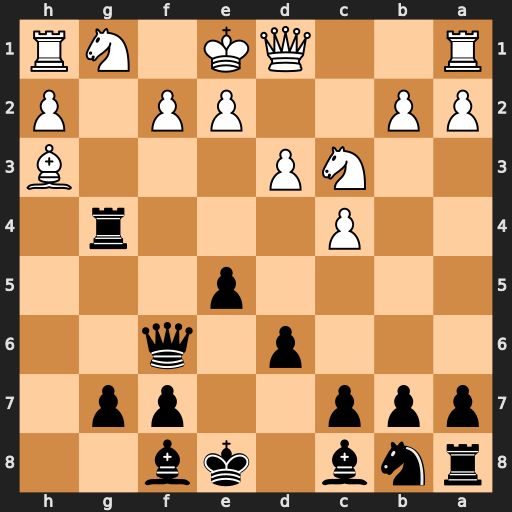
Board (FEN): rnb1kb2/ppp2pp1/3p1q2/4p3/2P3r1/2NP3B/PP2PP1P/R2QK1NR
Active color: b
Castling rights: KQq
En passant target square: -
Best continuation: Rxg1+ Rxg1 Bxh3